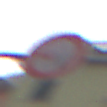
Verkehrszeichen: VerbotUeberholenEinspurigeFahrzeuge
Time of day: Midday
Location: Outdoor (Urban)
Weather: Overcast
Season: NotSpecified
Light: Natural